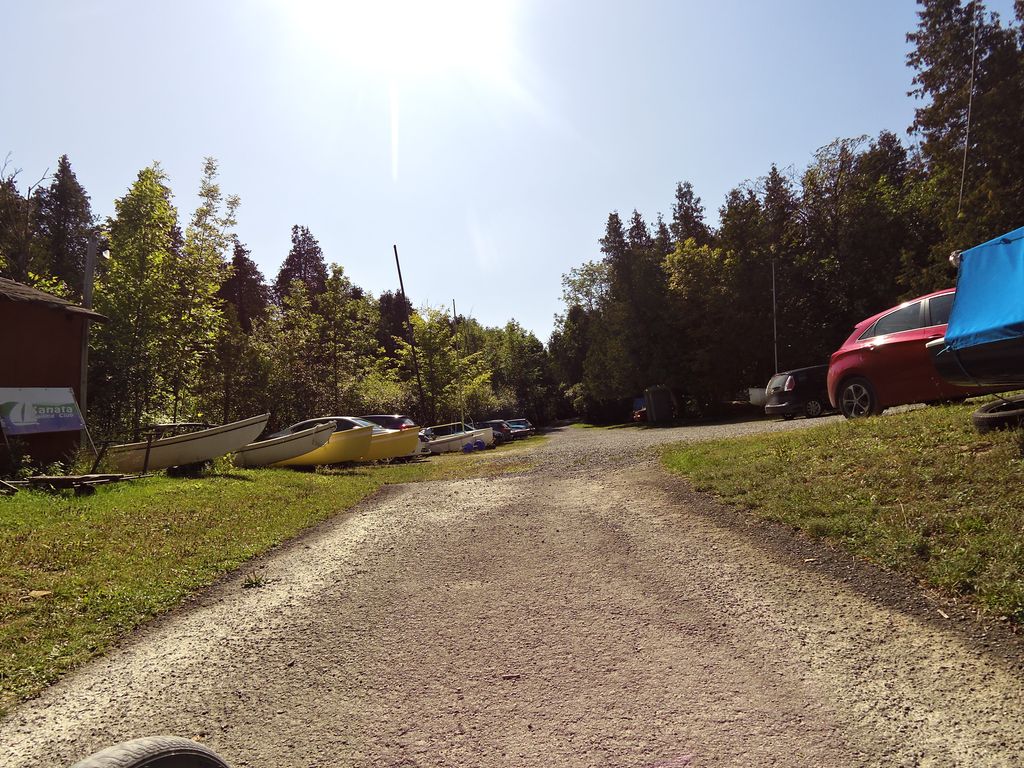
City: ottawa-gatineau